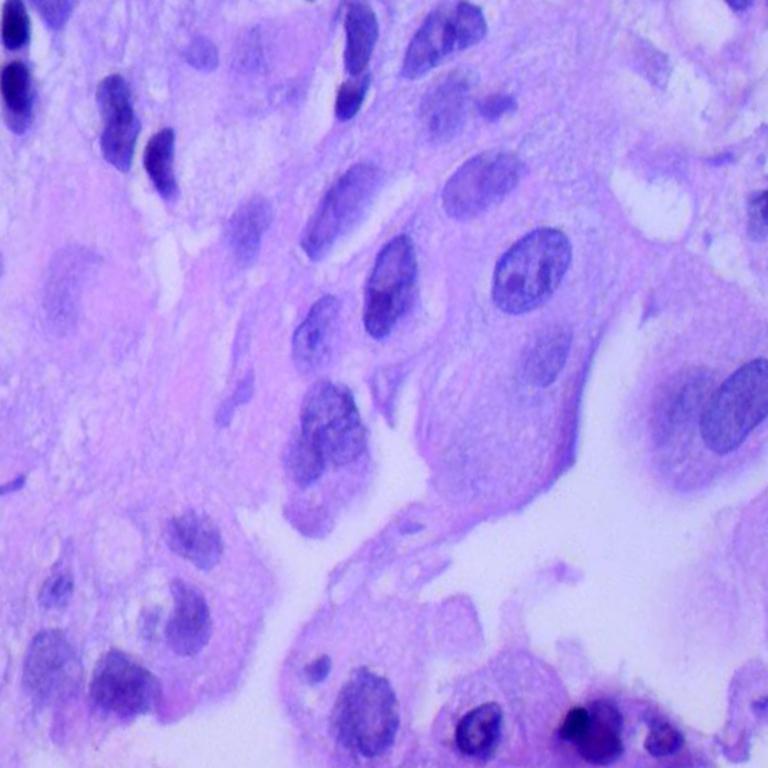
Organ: lung
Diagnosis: adenocarcinomas